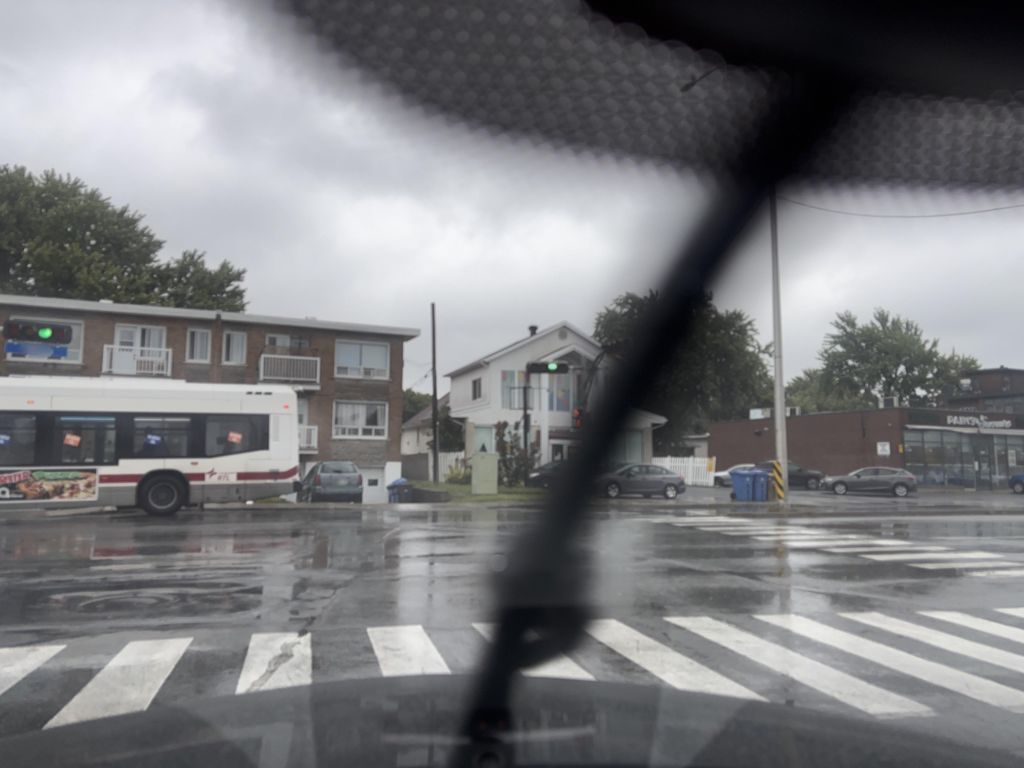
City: montreal